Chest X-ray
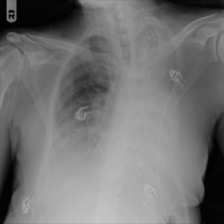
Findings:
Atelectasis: negative
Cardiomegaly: negative
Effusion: negative
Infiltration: negative
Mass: negative
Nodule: negative
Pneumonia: negative
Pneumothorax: negative
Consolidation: negative
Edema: negative
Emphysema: negative
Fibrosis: negative
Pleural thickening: negative
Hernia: negative